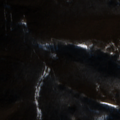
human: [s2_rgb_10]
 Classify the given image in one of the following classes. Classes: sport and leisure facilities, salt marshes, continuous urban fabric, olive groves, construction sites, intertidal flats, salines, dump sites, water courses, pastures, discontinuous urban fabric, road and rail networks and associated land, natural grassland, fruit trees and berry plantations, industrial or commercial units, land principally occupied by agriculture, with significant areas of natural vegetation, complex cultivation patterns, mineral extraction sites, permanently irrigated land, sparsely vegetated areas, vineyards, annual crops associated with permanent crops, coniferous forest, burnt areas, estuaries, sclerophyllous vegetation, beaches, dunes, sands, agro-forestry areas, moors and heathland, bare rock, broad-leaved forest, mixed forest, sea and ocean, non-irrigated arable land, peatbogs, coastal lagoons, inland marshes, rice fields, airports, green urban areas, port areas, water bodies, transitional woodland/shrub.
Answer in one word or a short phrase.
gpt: broad-leaved forest